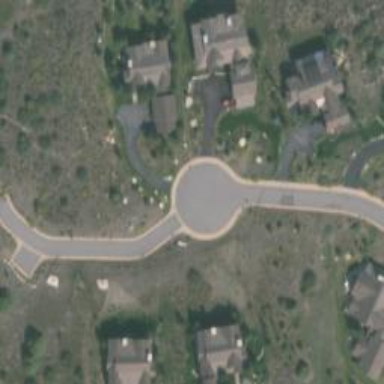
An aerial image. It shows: Turning circle on the road.